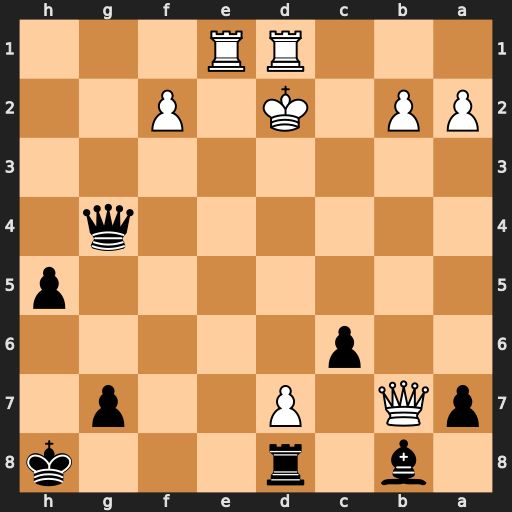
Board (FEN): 1b1r3k/pQ1P2p1/2p5/7p/6q1/8/PP1K1P2/3RR3
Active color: b
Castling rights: -
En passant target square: -
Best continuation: Rxd7+ Qxd7 Qxd7+